Question: Here are my tables...
'''
Locations
__________________________________________________________
ID Location Region Country
1 Newmarket Ontario Canada
2 Barrie Ontario Canada
3 New York City New York US
4 Buffalo New York US
5 Vancouver British Columbia Canada
Regions
__________________________________________________________
ID Region Country
1 Ontario Canada
2 New York US
3 British Columbia Canada
Countries
__________________________________________________________
ID Country
1 Canada
2 US
'''
The tables are much bigger than this and I am trying to load the lists into an expandable list like so...

The styling is no problem, I already have that sorted out. I am just attempting to load all this information in one fast MySQL Query. This is what I currently have in PHP and it takes a LOT of queries with these while loops. (With the size of my tables)
'''
<div id="listContainer">
<ul id="expList">
<?php
$countries = $conn->query("SELECT * FROM countries ORDER BY country ASC");
while($crow = mysqli_fetch_array($countries))
{
$cname = $crow['country'];
$regions = $conn->query("SELECT * FROM regions WHERE country = '$cname' ORDER BY region ASC")
?>
<li class="country">
<?php echo $cname; ?>
<ul class="undercountry">
<?php
while($rrow = mysqli_fetch_array($regions))
{
echo "<li>";
$rname = $rrow['region'];
echo $rname;
?>
<ul>
<?php
$locations = $conn->query("SELECT * FROM locations WHERE region = '$rname' AND country = '$cname' ORDER BY location ASC");
while($lrow = mysqli_fetch_array($locations)){
$lname = $lrow['location'];
echo $lname;
}
?>
</ul>
<?php
echo "</li>";
}
?>
</ul>
</li>
<?php
}
?>
</ul>
</div>
'''
Is there a way to do this? It's okay to only use the locations table and group but I'm not too good at writing select queries.
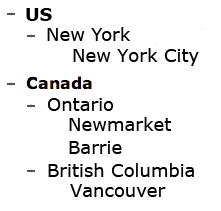
Answer: Since your locations table has all the information of country and regions as well, you don't need to use the other tables. You can run a query like this:
'''
SELECT * FROM locations ORDER BY country, region
'''
This will return you an array sorted by country, and then region. You can then loop over this to create your 'select' element. Here's an example that prints out the results as you need. Modify it as needed:
'''
<?php
// example results
$results = array(
array(
'Location' => 'Vancouver',
'Region' => 'British Columbia',
'Country' => 'Canada'
),
array(
'Location' => 'New Market',
'Region' => 'Ontario',
'Country' => 'Canada'
),
array(
'Location' => 'Barrie',
'Region' => 'Ontario',
'Country' => 'Canada'
),
array(
'Location' => 'New York City',
'Region' => 'New York',
'Country' => 'US'
)
);
$i = 0;
while ($i < count($results)) {
$currentCountry = $results[$i]['Country'];
echo "-" . $currentCountry . PHP_EOL;
while ($results[$i]['Country'] == $currentCountry) {
$currentRegion = $results[$i]['Region'];
echo "--" . $currentRegion . PHP_EOL;
while ($results[$i]['Region'] == $currentRegion) {
echo "---" . $results[$i]['Location'] . PHP_EOL;
$i++;
if ($i == count($results)) break;
}
if ($i == count($results)) break;
}
}
'''
This way you only need to run a single SQL query.
<URL>